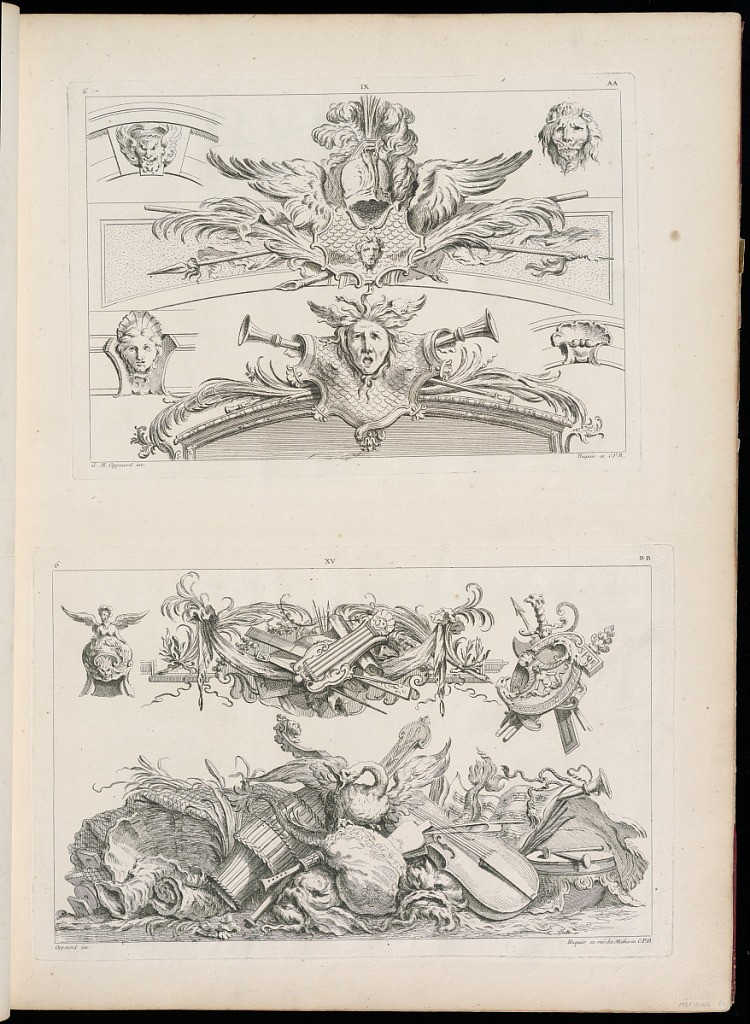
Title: Ornamental Clasp Designs
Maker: Gilles-Marie Oppenord, French, 1672–1742
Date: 1749-1761
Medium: Etching and engraving on laid paper
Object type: Bound print
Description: Page printed with two plates printed next to one another. The top plate features ornamental, architectural clasps with designs centered on mascarons and helmets. The bottom plate features horizontally oriented trophy designs with attributes of music. The plates are signed and numbered.